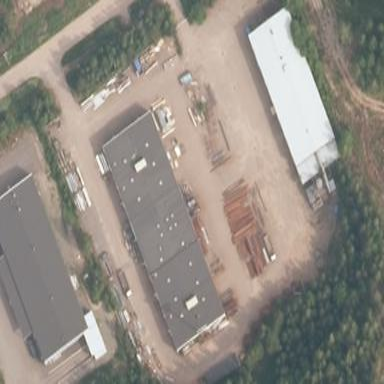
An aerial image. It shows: Industrial building.